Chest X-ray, AP view. Patient: 19 years old, sex M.
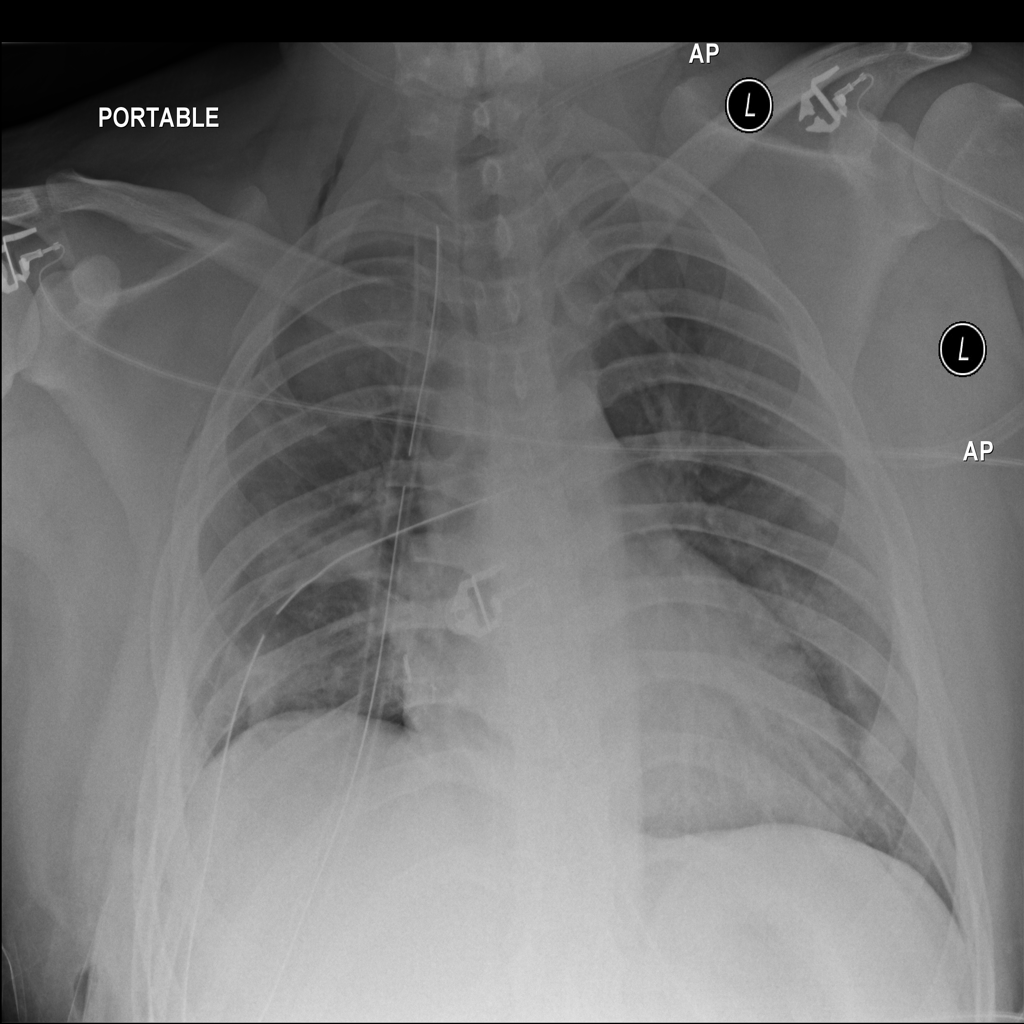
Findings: Emphysema, Nodule